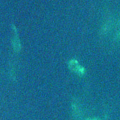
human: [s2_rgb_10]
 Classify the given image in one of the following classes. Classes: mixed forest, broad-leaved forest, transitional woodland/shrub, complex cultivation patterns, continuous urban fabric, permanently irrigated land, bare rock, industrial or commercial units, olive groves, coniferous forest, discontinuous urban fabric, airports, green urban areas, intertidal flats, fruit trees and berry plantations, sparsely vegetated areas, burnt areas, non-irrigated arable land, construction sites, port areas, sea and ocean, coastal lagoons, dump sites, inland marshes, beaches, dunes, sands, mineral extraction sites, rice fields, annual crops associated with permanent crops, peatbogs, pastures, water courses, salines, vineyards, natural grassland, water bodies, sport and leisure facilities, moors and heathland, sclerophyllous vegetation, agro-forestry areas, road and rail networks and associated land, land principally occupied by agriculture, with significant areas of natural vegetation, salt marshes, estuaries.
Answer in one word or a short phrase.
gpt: sea and ocean